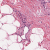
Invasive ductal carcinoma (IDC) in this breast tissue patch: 0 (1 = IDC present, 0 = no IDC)